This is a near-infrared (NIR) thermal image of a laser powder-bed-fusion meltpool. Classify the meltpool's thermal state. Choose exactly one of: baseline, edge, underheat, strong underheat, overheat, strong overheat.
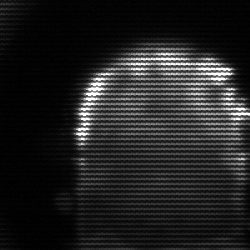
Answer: baseline